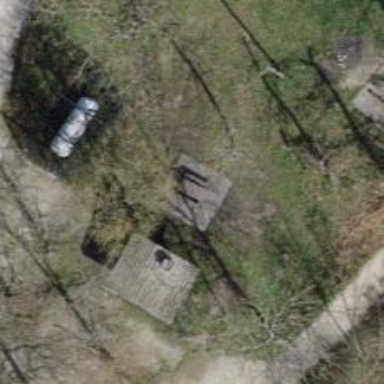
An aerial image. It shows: Picnic table located in leisure land area.